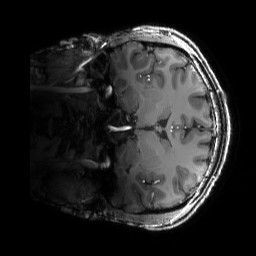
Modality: T1w
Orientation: coronal
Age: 23
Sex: male
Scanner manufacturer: siemens
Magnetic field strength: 6.98 T
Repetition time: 3 s
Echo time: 0.00388 s